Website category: university
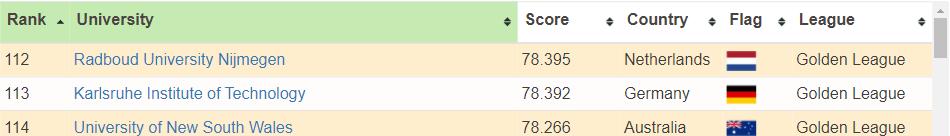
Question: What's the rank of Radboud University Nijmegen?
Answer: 112

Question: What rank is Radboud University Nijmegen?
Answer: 112

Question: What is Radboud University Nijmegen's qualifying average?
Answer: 112

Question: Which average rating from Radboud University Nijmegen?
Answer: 112

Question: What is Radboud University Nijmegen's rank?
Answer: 112

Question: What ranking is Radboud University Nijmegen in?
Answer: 112

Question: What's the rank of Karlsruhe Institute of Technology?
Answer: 113

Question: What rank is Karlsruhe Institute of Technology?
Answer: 113

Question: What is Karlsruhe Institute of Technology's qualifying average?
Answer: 113

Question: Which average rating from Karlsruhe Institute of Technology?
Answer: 113

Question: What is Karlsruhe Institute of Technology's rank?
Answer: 113

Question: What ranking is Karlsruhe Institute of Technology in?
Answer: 113

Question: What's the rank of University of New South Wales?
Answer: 114

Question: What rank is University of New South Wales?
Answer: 114

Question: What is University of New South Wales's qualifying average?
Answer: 114

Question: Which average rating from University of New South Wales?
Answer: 114

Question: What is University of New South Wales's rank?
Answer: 114

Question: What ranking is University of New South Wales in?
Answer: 114

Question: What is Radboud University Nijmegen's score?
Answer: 78.395

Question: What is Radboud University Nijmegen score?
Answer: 78.395

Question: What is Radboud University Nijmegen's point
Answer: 78.395

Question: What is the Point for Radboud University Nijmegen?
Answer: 78.395

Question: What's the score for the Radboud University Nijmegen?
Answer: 78.395

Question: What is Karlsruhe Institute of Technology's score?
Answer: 78.392

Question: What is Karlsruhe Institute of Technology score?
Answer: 78.392

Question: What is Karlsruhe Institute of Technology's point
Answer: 78.392

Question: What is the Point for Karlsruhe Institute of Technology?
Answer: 78.392

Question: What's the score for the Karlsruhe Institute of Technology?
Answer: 78.392

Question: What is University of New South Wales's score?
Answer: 78.266

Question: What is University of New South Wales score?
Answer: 78.266

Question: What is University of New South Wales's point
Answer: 78.266

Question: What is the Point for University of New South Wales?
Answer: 78.266

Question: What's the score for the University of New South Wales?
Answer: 78.266

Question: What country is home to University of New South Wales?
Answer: Australia

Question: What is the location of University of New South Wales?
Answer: Australia

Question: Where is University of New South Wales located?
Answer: Australia

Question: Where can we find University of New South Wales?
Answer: Australia

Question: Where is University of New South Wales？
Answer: Australia

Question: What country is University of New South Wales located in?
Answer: Australia

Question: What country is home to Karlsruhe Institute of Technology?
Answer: Germany

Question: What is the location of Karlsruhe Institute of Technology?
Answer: Germany

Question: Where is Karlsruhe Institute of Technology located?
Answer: Germany

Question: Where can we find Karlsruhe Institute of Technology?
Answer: Germany

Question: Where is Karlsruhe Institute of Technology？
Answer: Germany

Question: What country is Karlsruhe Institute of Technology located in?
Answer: Germany

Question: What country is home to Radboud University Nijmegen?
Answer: Netherlands

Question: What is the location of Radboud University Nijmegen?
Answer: Netherlands

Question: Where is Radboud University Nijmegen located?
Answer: Netherlands

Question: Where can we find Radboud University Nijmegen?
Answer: Netherlands

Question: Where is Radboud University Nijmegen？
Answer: Netherlands

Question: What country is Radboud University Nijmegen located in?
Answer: Netherlands

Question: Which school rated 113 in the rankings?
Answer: Karlsruhe Institute of Technology

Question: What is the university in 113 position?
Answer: Karlsruhe Institute of Technology

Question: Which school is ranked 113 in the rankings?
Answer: Karlsruhe Institute of Technology

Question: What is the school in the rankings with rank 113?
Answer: Karlsruhe Institute of Technology

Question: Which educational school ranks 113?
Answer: Karlsruhe Institute of Technology

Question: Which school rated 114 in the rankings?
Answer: University of New South Wales

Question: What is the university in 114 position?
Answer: University of New South Wales

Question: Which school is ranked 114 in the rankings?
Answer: University of New South Wales

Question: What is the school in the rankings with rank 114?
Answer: University of New South Wales

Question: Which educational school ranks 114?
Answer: University of New South Wales

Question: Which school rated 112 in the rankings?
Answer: Radboud University Nijmegen

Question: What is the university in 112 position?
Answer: Radboud University Nijmegen

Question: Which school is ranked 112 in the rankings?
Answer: Radboud University Nijmegen